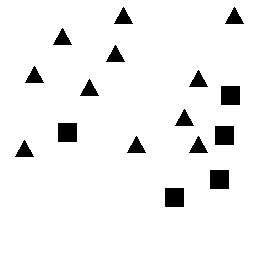
Squares: 5
Triangles: 11
Stars: 0
Total shapes: 16